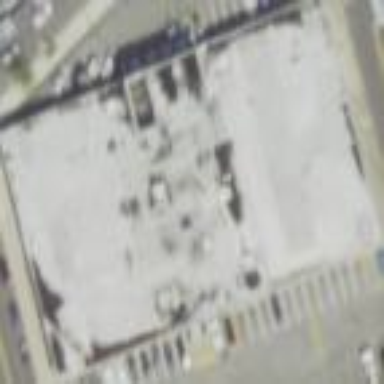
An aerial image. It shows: Building with bowling alley inside.